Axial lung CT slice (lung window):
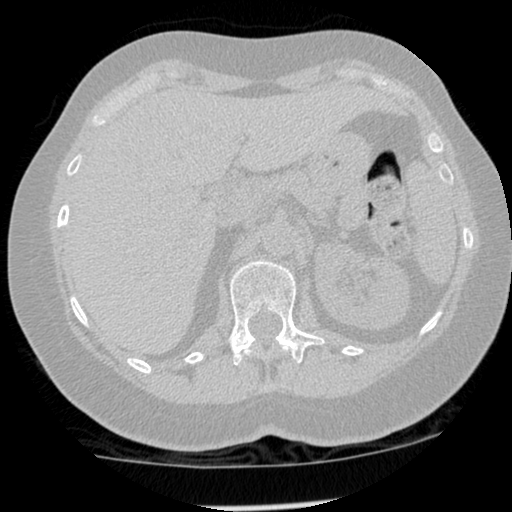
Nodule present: no